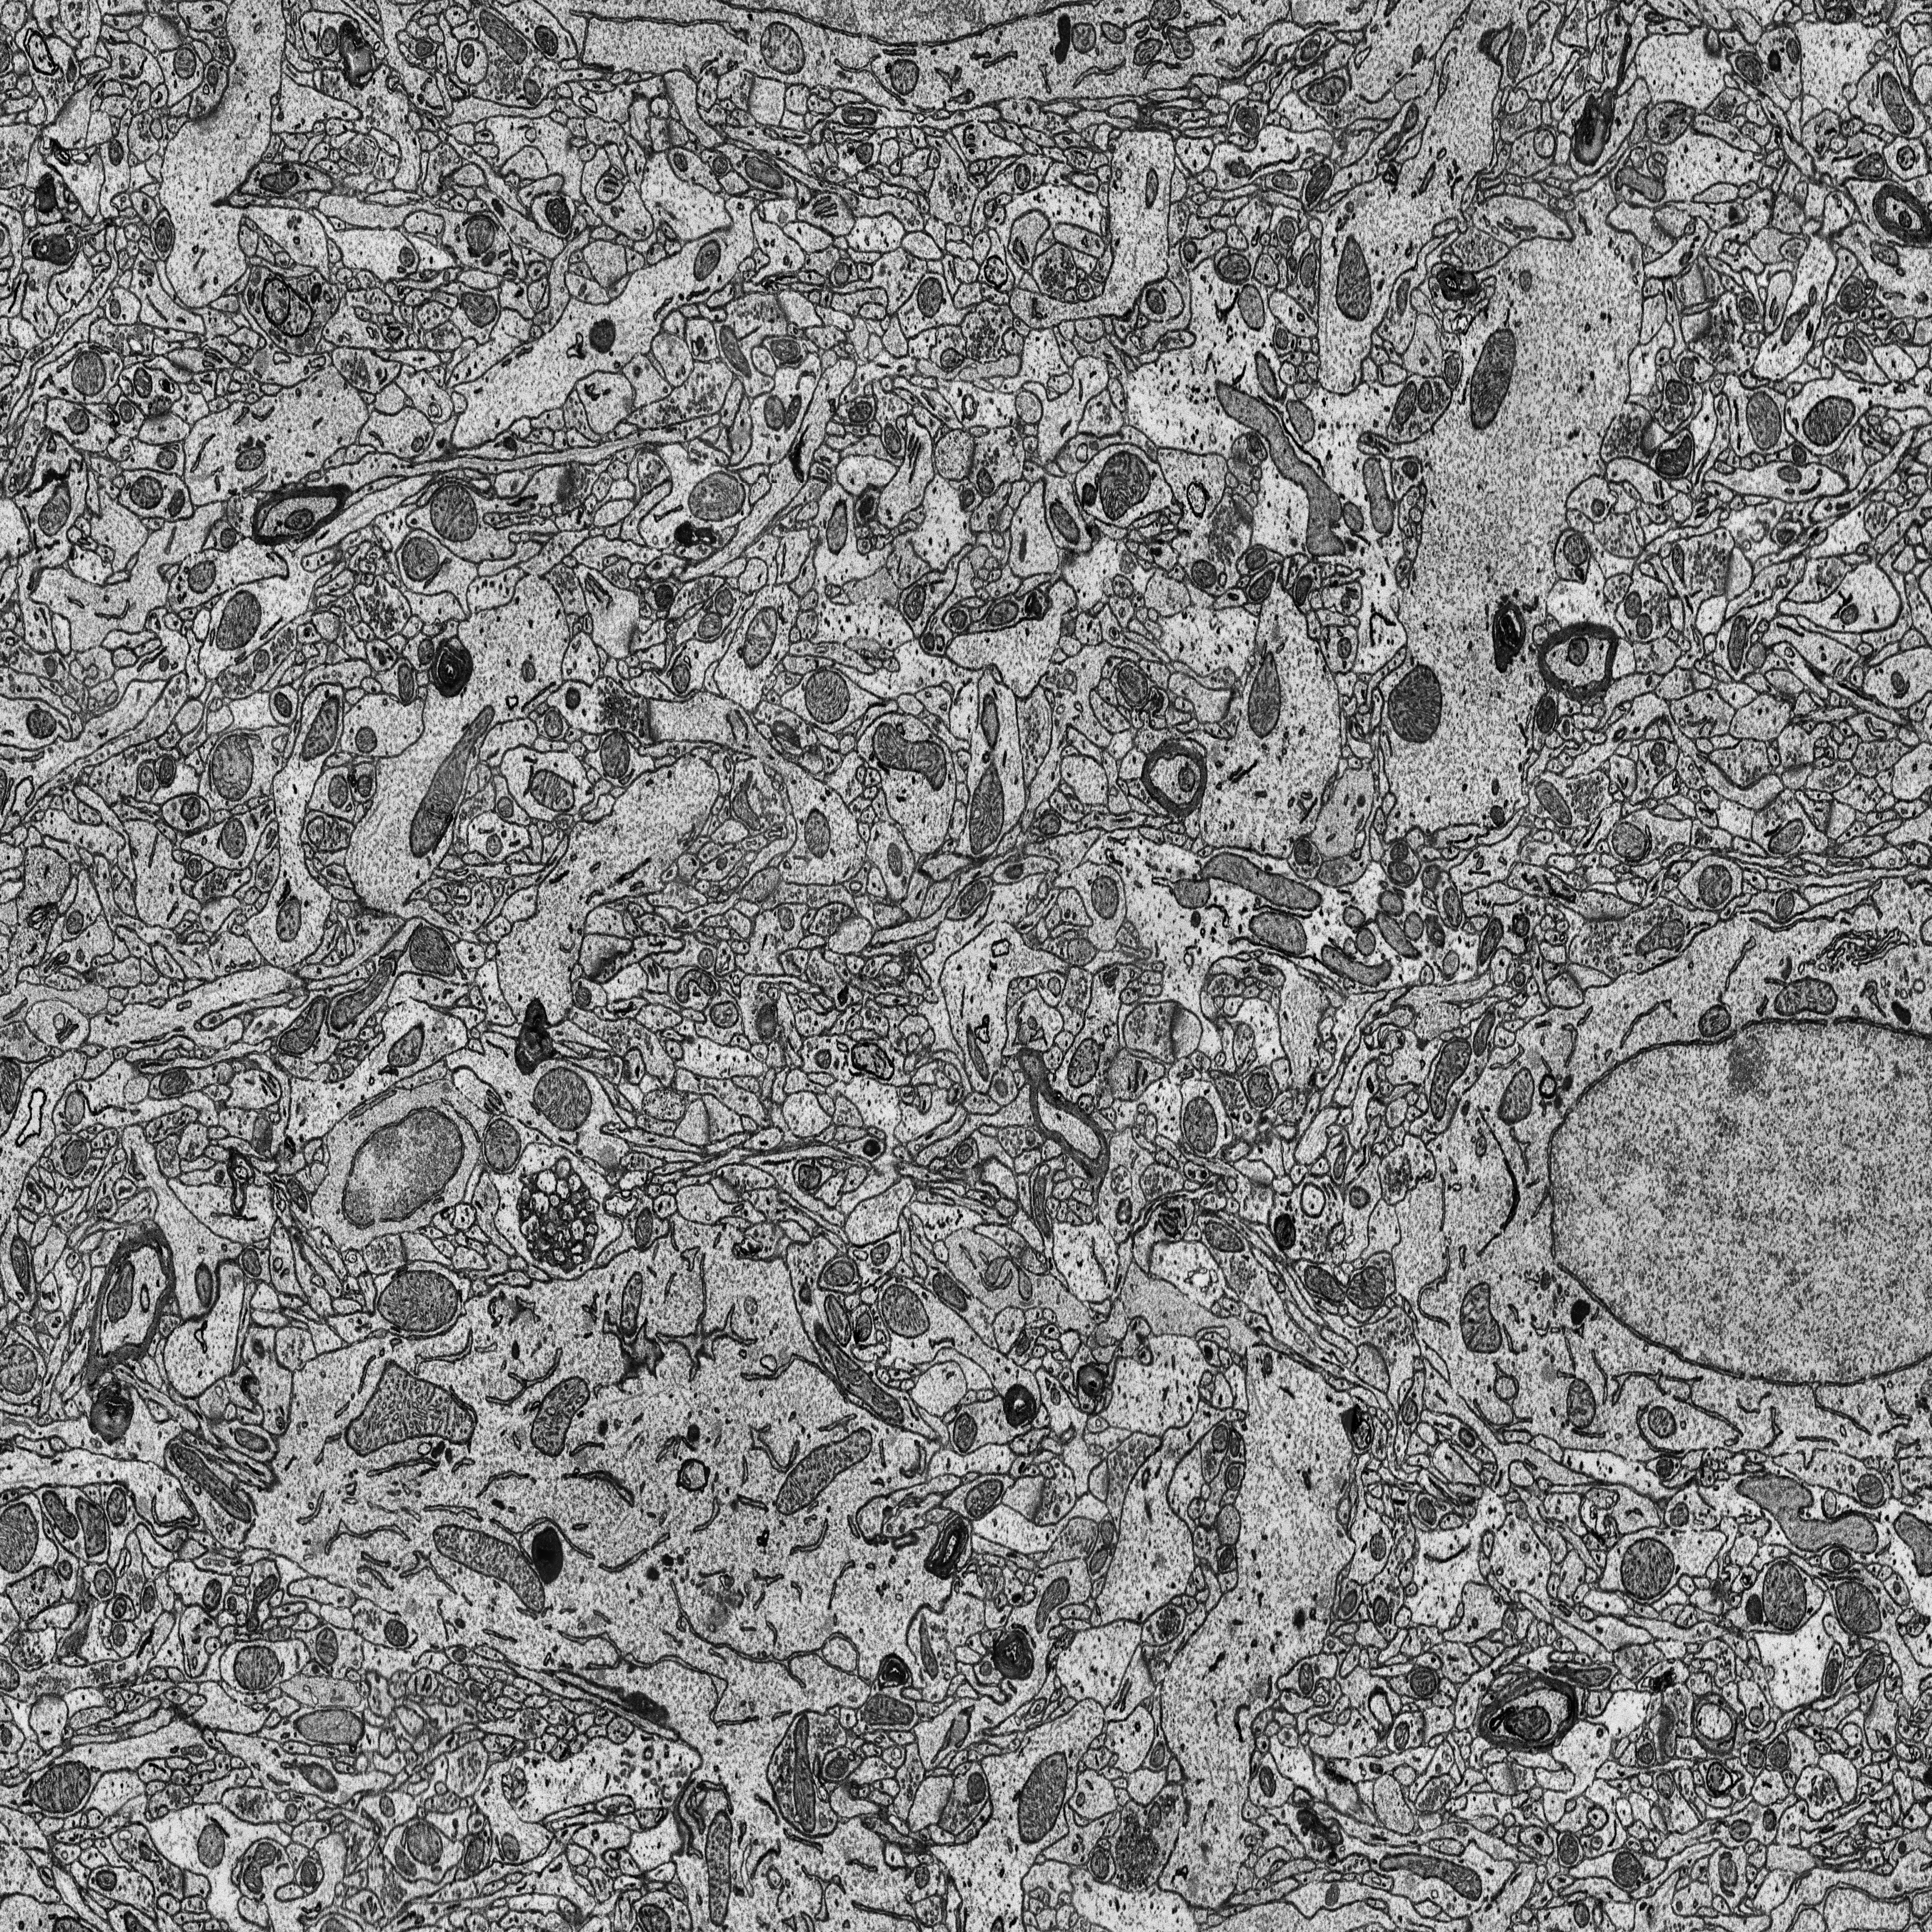
Electron microscopy slice of rat cortex tissue
Slice depth (z): 171
Mitochondria instances in slice: 406